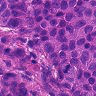
Metastatic tissue present: yes